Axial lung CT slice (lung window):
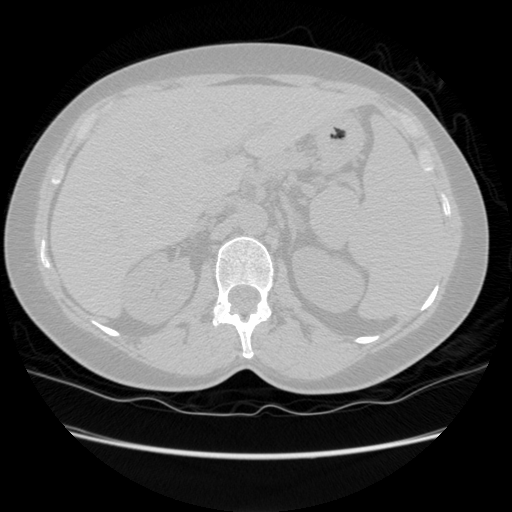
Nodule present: no